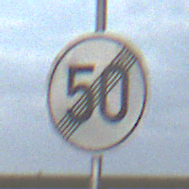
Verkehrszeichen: EndeGeschwindigkeit50
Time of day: Night
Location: Outdoor (Nature)
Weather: Overcast
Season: NotSpecified
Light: Artificial